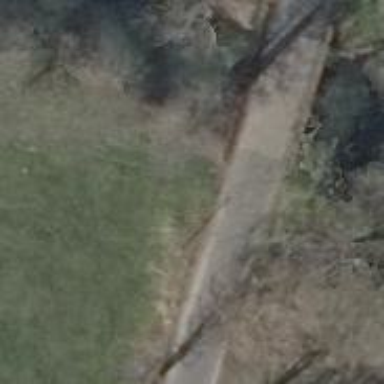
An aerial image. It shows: Bicycle road on unclassified asphalt road that crosses over bridge.